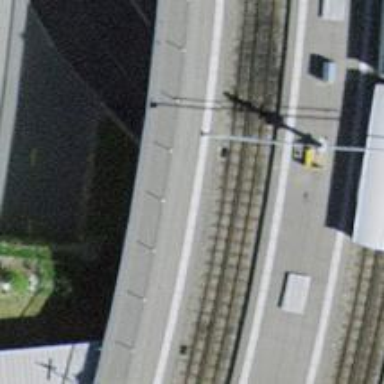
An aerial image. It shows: Bridge with single railway track electrified by contact line.